Question: I'm trying to identify the font used in this graphic.
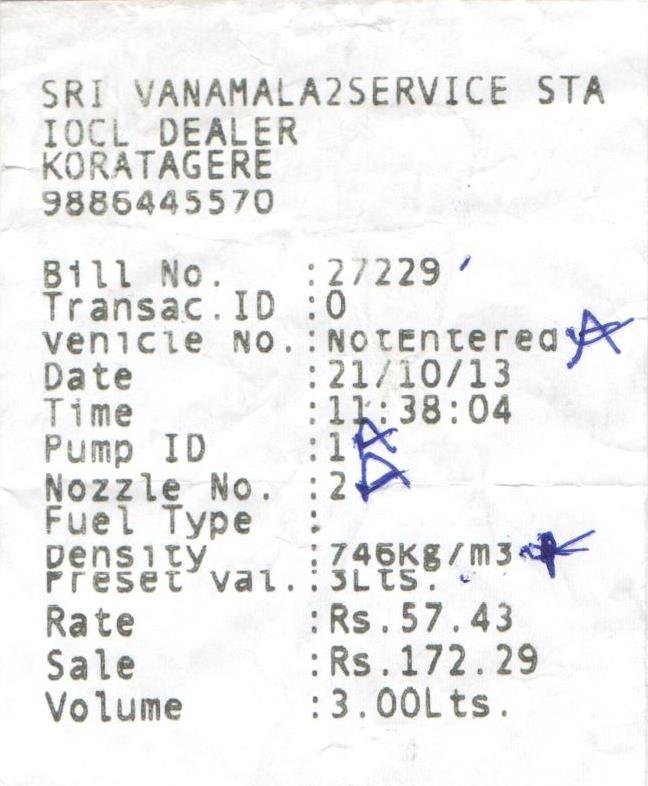
Answer: You need to replicate the look of a gas pump receipt? Interesting.
The font is <URL> is similar but has a dotted zero and isn't as narrow. The former would be a better receipt font.
Free san-serif monospaced fonts are available. Have a look at <URL>.